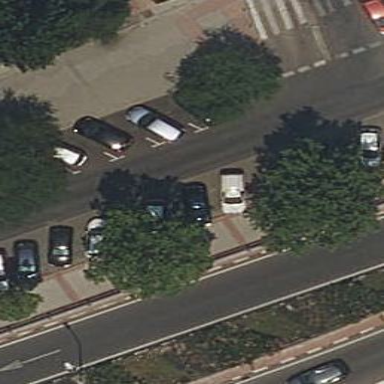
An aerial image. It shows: Street-side parking area.